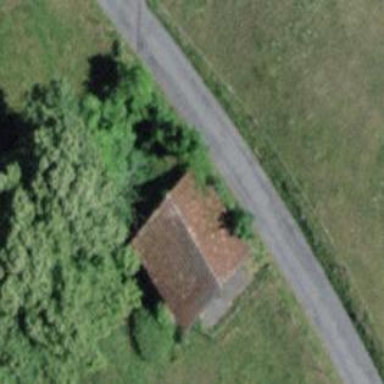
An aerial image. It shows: Barn.